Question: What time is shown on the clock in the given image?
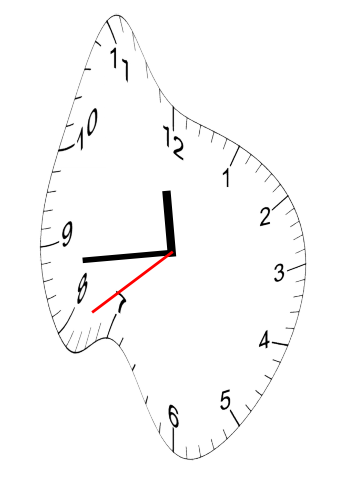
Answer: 11:43:39